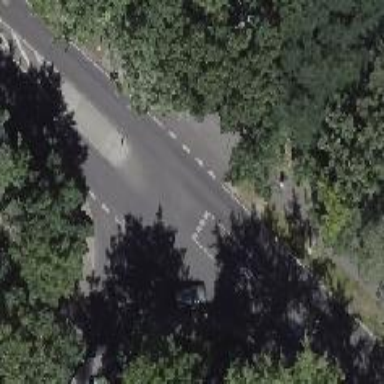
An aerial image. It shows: Road with "give way" sign.